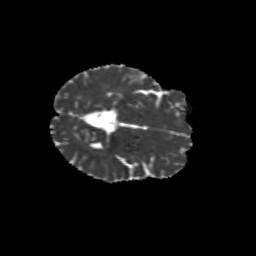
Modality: MD
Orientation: axial
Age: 52
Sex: female
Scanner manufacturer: siemens
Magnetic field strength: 3 T
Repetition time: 8.6 s
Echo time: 0.095 s